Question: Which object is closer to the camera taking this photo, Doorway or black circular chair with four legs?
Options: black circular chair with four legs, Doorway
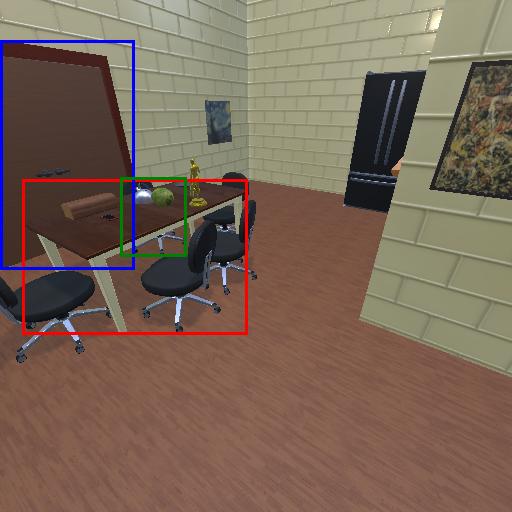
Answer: black circular chair with four legs